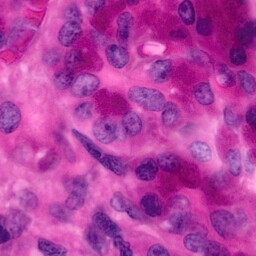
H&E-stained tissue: Pancreatic